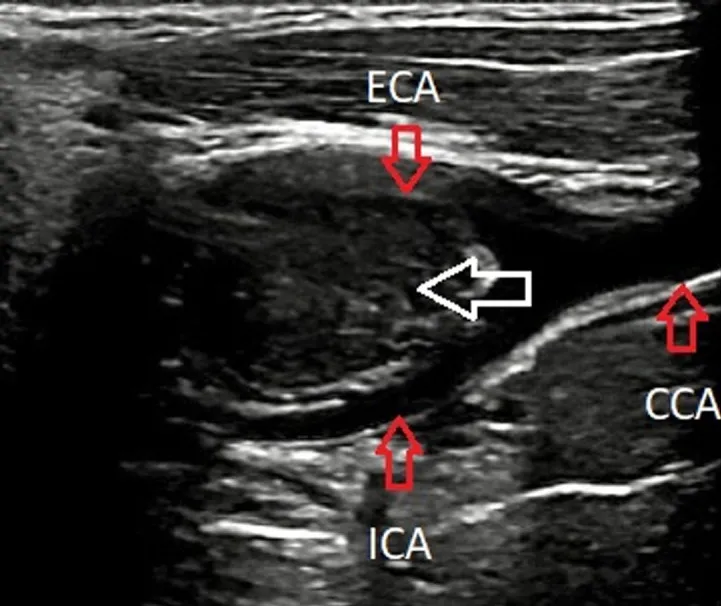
a well-defined homogenously isoechoic lesion above the bifurcation of the right common carotid artery on B mode ultrasonography.
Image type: radiology (ultrasound)